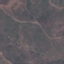
Land use / land cover: HerbaceousVegetation